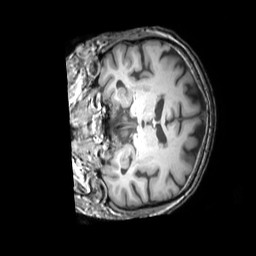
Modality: T1w
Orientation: coronal
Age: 55
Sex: male
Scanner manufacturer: philips
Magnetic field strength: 3 T
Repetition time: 0.009897 s
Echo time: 0.004604 s